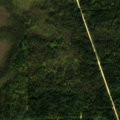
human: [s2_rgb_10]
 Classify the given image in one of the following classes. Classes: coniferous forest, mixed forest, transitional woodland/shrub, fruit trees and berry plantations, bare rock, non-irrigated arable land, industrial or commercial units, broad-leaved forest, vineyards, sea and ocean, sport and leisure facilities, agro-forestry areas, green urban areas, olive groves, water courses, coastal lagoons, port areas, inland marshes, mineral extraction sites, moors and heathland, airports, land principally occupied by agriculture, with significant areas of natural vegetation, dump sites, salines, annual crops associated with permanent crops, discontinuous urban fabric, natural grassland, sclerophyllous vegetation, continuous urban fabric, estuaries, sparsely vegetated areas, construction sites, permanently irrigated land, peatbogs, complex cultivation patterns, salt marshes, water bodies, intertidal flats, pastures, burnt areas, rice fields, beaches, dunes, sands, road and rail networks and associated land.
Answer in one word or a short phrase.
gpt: coniferous forest, mixed forest, transitional woodland/shrub, peatbogs